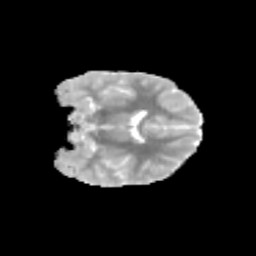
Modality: MD
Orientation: coronal
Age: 10
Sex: female
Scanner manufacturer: siemens
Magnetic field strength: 3 T
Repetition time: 3.8 s
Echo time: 0.07 s